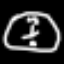
Label: clock